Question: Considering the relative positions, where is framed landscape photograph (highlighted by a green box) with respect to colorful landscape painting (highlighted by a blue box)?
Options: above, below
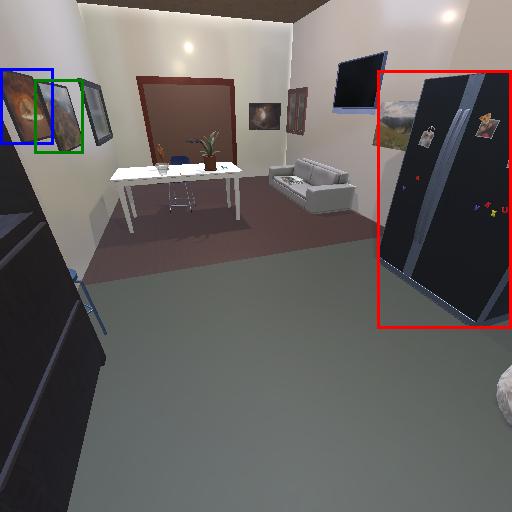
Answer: above